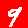
Digit: 9